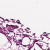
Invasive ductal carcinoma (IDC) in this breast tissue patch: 0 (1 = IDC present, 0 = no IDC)